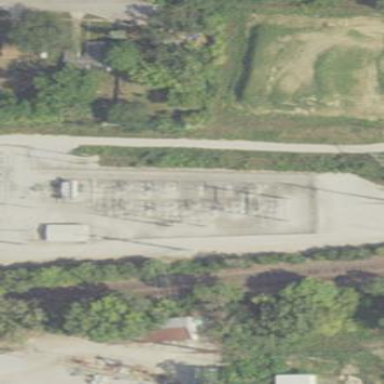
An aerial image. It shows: Distribution level power substation.